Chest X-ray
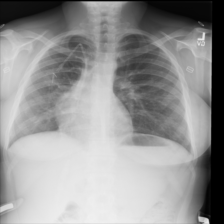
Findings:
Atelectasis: positive
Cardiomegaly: negative
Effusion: negative
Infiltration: negative
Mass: negative
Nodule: negative
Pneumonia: negative
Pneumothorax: negative
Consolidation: negative
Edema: negative
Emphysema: negative
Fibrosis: negative
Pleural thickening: negative
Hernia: negative